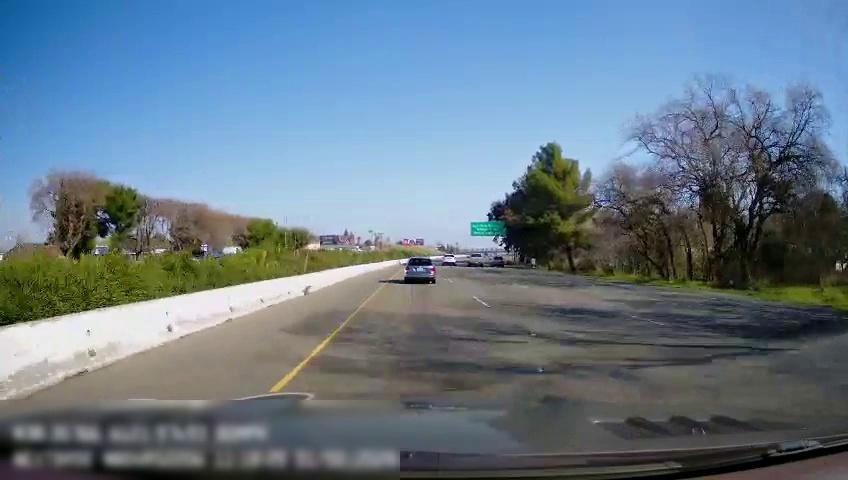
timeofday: Day
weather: Sunny
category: Drivable Space
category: Vehicles | Car
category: Vehicles | SUV
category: Vehicles | Truck
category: Vehicles | SUV
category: Lanes | Current Lane
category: Lanes | Current Lane
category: Lanes | Alternate Lane
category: Traffic | Signs